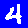
Digit: 4